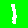
Digit: 1